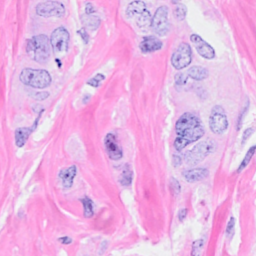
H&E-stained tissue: Breast